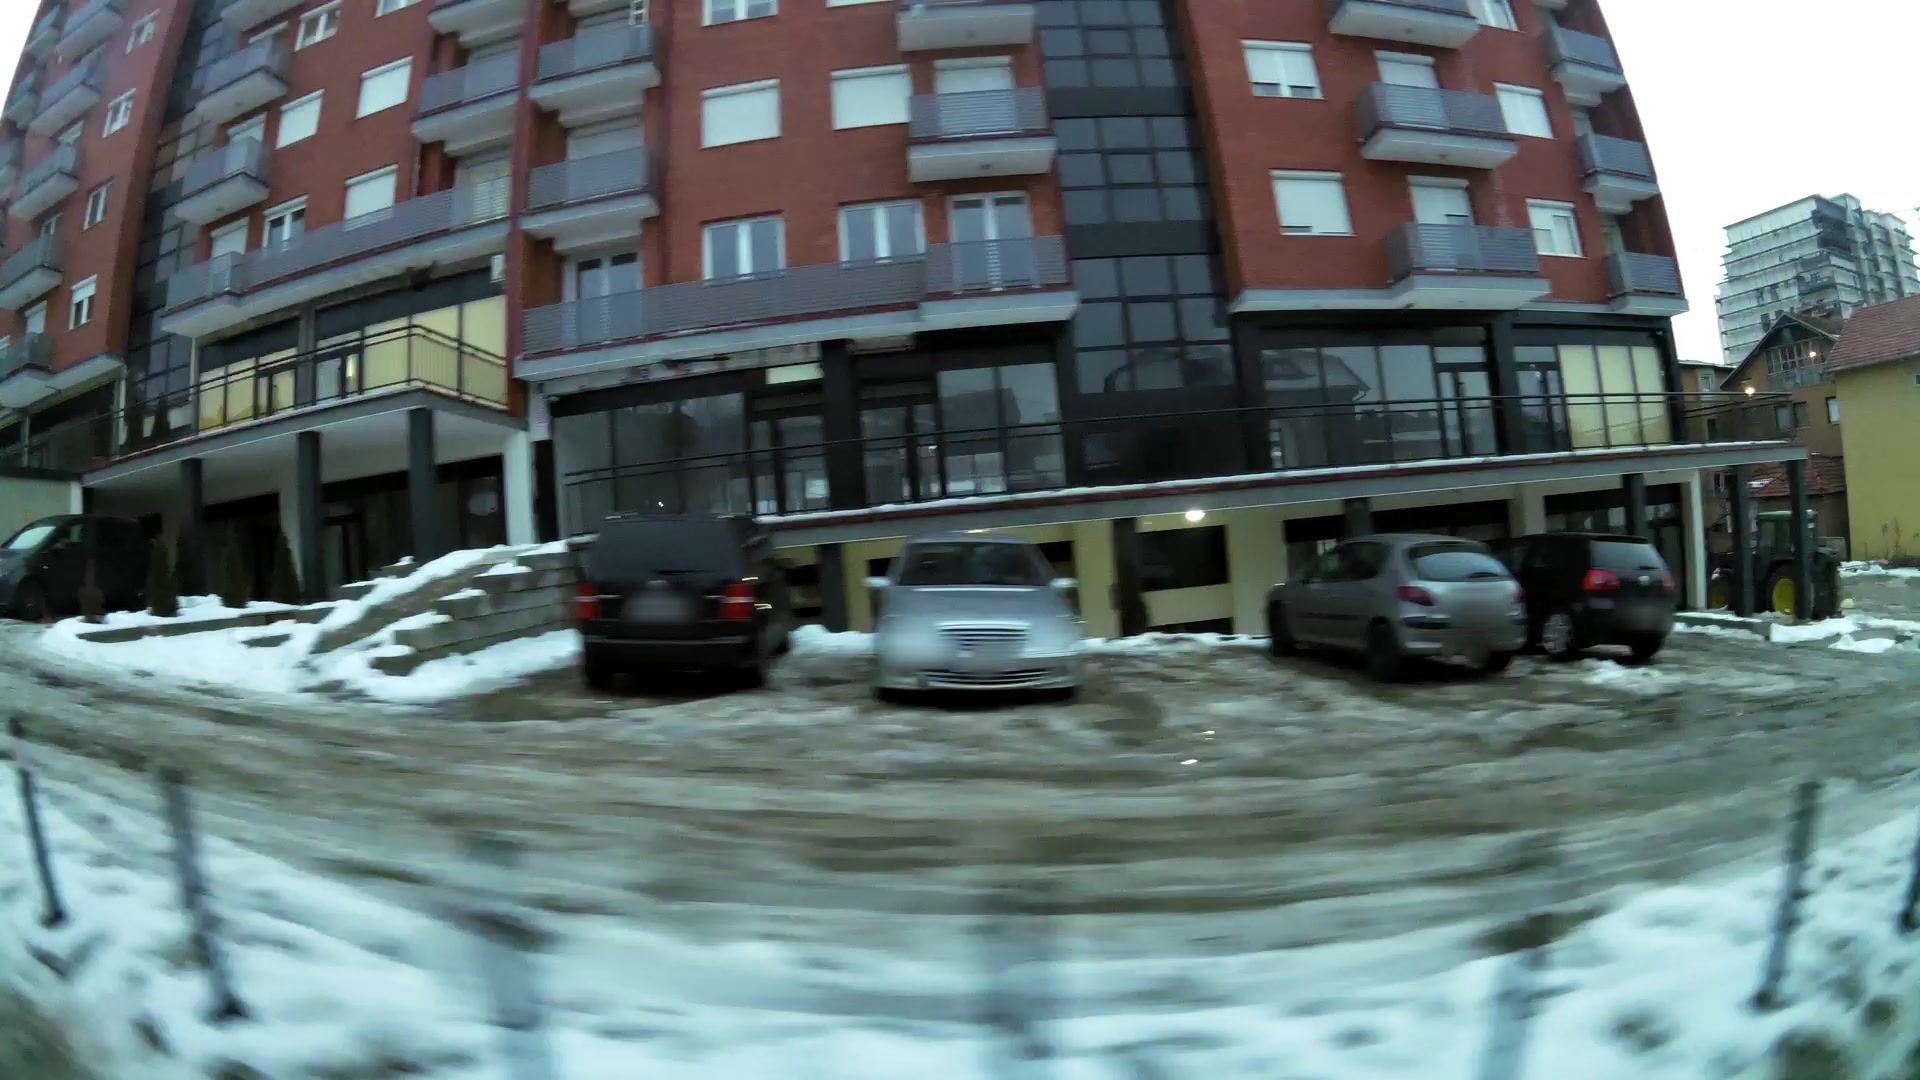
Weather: snowy
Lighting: day
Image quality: slightly poor
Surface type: driving surface
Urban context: urban centre
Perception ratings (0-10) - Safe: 5.87, Lively: 5.78, Beautiful: 6.59, Boring: 7.94, Depressing: 6.05, Wealthy: 3.59